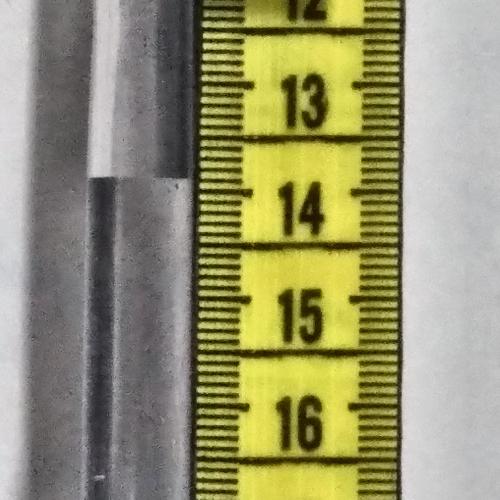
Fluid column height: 13.9 cm